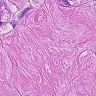
Metastatic tissue present: yes